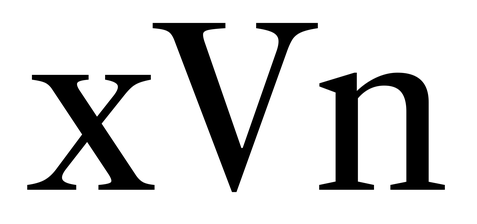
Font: LibreCaslonText_Regular